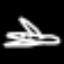
Label: airplane